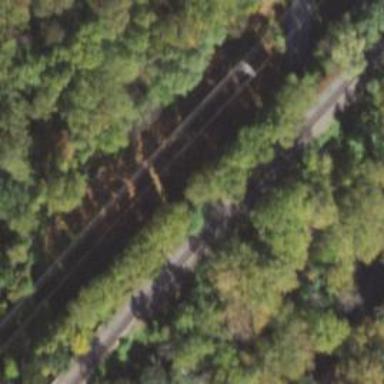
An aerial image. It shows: Railway track.